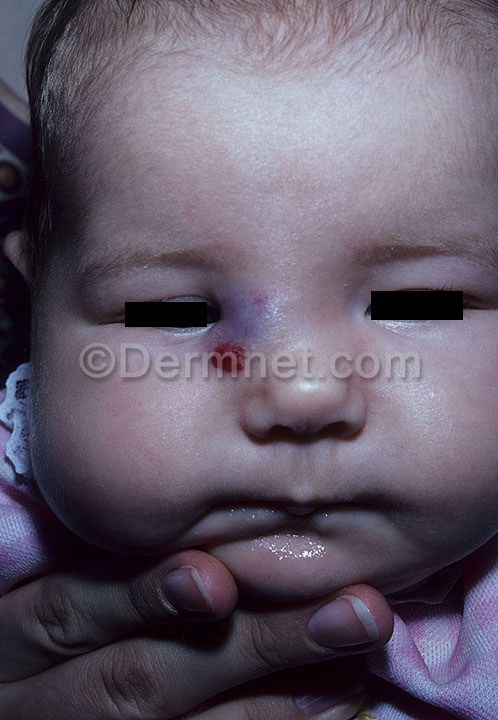
Disease: Vascular Tumors